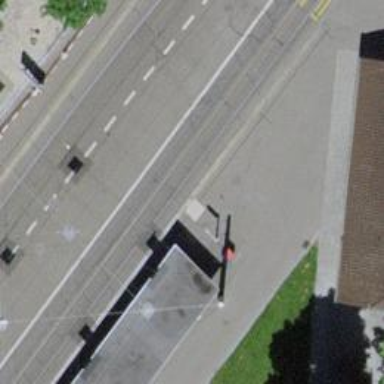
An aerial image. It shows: Tram stop with public transport connection.